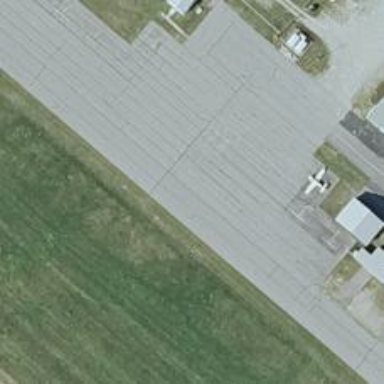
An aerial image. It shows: View of taxiway at the airport.